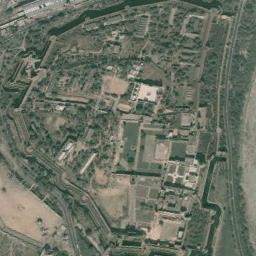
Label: palace